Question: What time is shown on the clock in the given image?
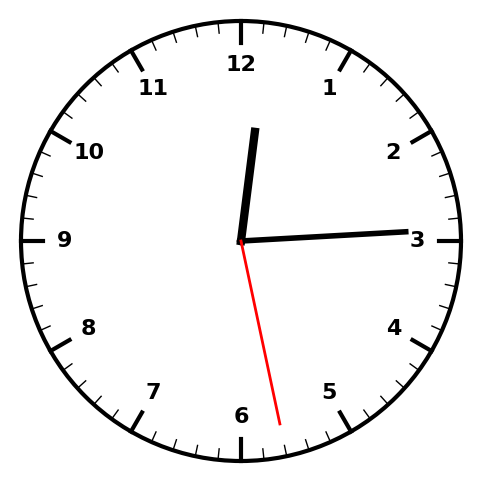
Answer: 12:14:28